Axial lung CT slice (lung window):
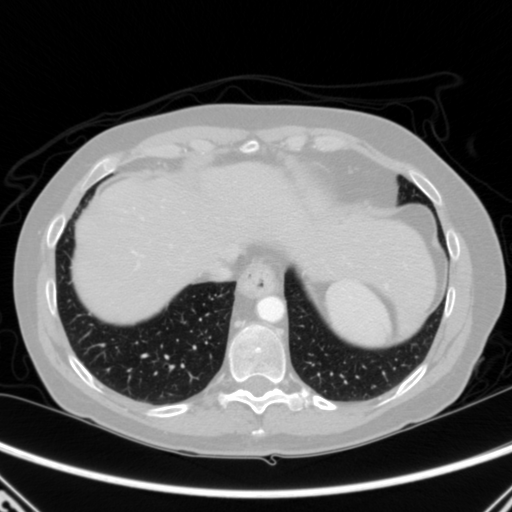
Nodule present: no